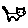
Label: cat